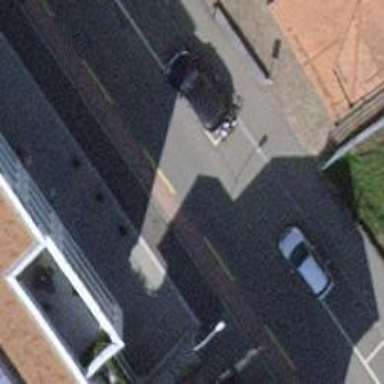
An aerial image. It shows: Parking lane with asphalt surface.